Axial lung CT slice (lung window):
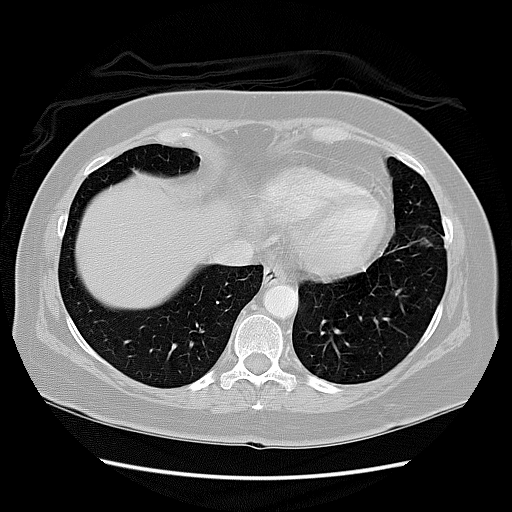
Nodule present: no